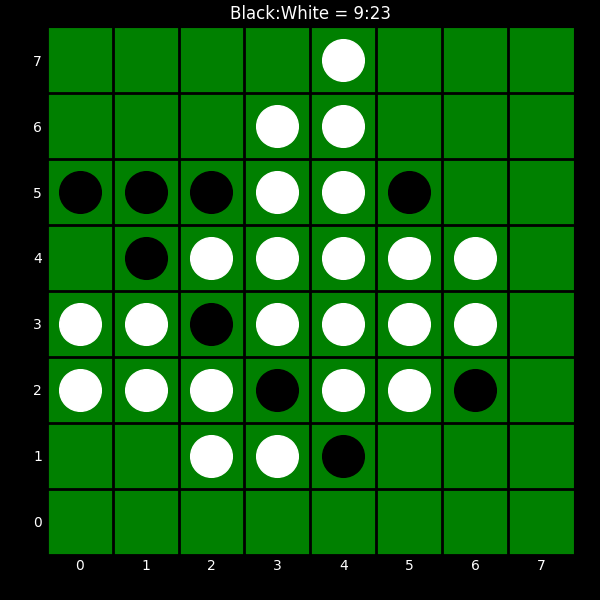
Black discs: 9
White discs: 23